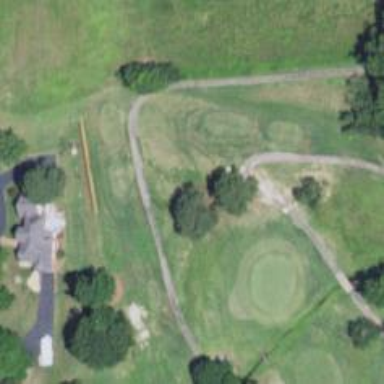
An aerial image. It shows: Path for golf carts.